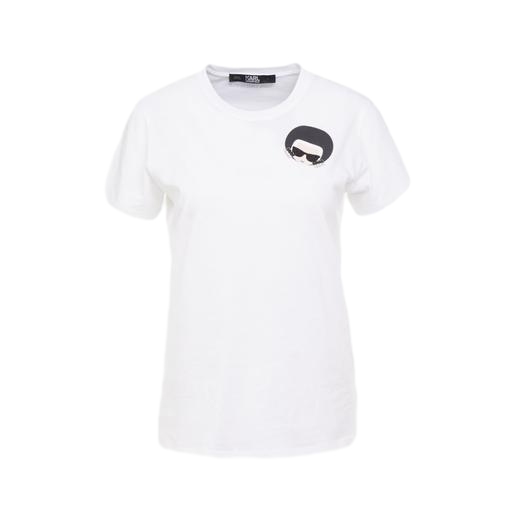
sasha emoji badge t-shirt, multicolor sasha emoji badge t-shirt, patch t-shirt, white background